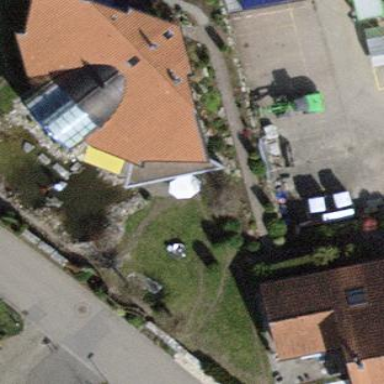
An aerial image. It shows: Detached building.